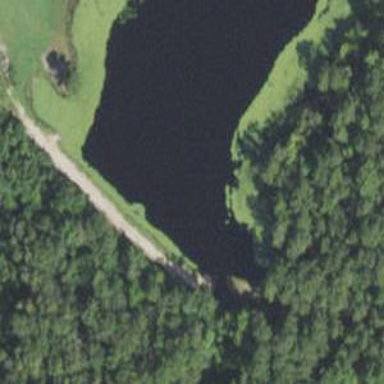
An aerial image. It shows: Dam along waterway.